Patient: sex M, age 59
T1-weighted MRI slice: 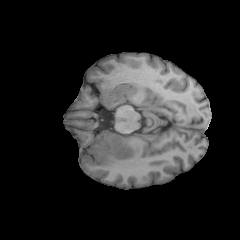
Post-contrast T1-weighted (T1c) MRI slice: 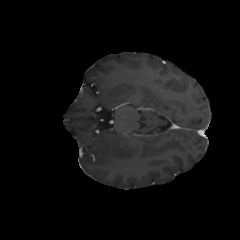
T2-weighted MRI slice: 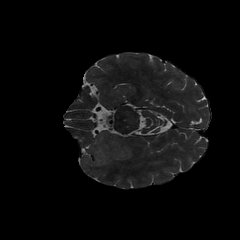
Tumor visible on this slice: yes
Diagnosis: Astrocytoma, IDH-wildtype
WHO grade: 3